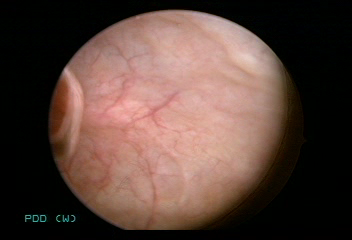
Modality: WLC
Class: Foreign bodies
Subclass: AirBubble
Bladder cancer association: No
Annotated structures: Air bubble